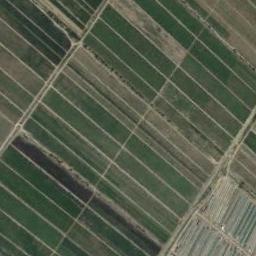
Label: rectangular_farmland